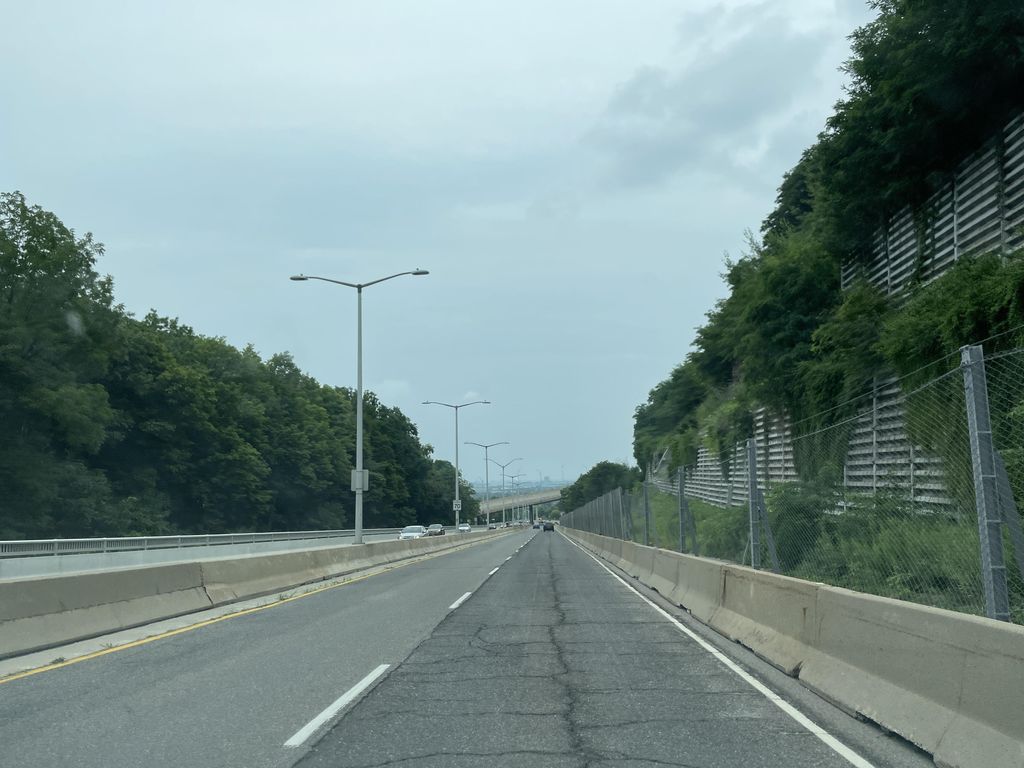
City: hamilton